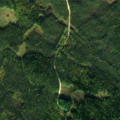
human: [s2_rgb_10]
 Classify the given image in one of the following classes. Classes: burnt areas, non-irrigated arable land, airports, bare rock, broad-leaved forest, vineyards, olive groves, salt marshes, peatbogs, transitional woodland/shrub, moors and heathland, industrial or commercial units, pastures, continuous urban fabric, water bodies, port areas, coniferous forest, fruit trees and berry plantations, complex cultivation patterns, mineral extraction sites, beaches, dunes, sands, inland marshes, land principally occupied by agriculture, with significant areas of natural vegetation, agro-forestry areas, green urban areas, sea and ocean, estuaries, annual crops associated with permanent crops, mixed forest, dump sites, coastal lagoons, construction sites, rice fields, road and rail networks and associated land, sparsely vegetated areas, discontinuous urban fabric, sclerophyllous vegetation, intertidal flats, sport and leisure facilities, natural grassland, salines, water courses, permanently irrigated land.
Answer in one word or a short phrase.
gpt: coniferous forest, mixed forest